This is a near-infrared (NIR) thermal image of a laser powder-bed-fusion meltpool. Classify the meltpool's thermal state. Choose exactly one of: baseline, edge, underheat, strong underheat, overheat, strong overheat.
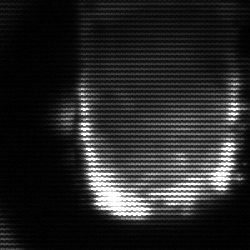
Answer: baseline